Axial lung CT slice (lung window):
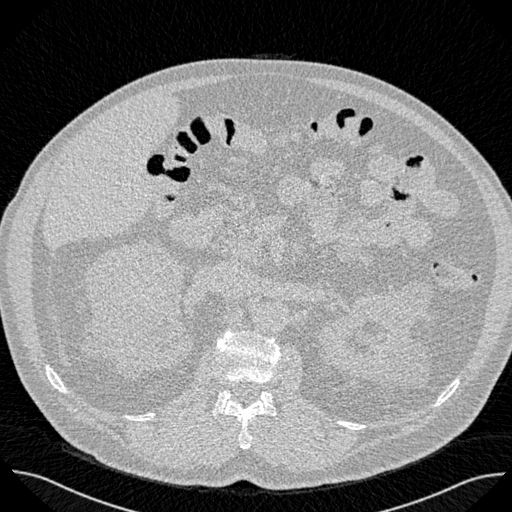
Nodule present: no